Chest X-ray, PA view. Patient: 48 years old, sex M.
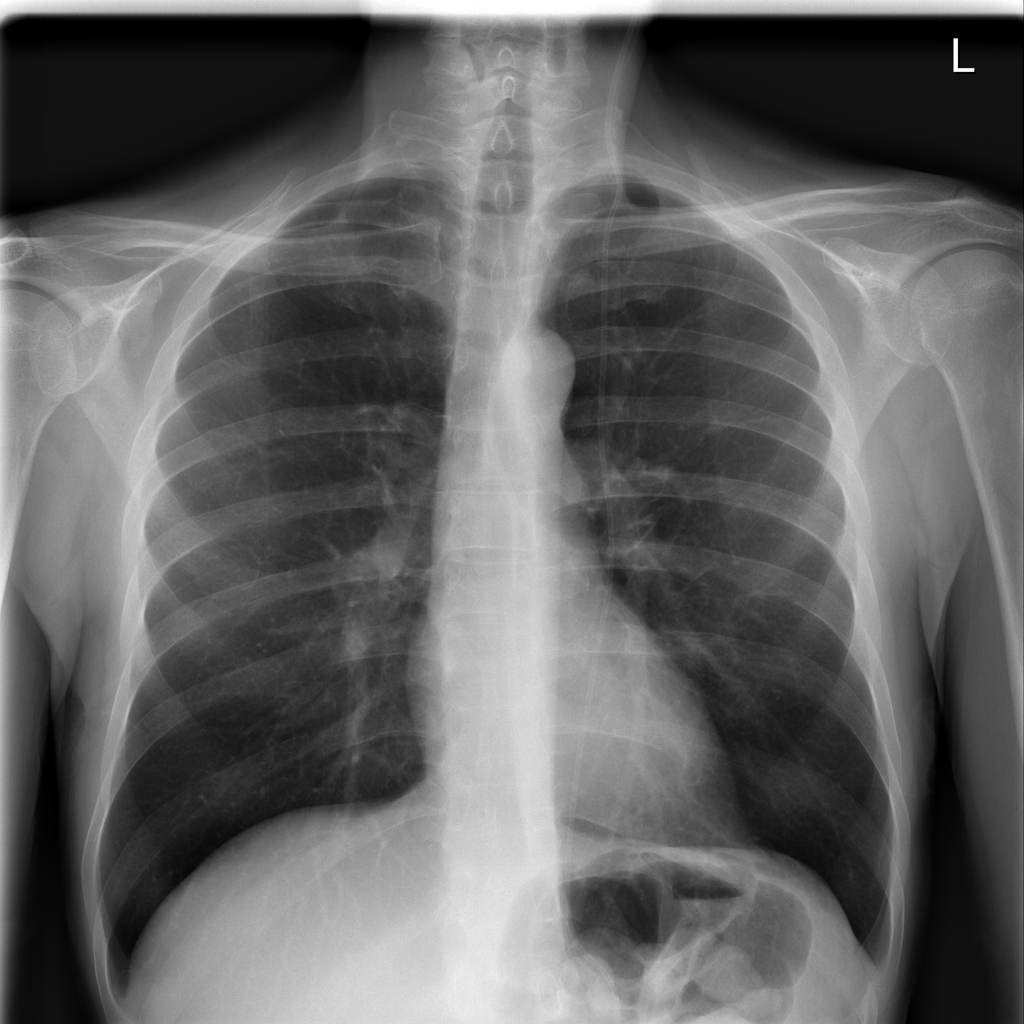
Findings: No Finding